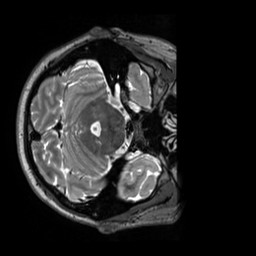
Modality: T2w
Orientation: axial
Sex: male
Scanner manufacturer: siemens
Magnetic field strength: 3 T
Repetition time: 3.2 s
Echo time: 0.409 s